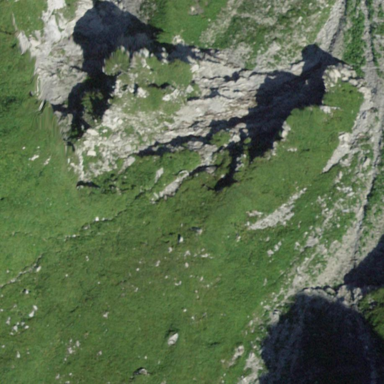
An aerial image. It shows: Landscape of bare rock.